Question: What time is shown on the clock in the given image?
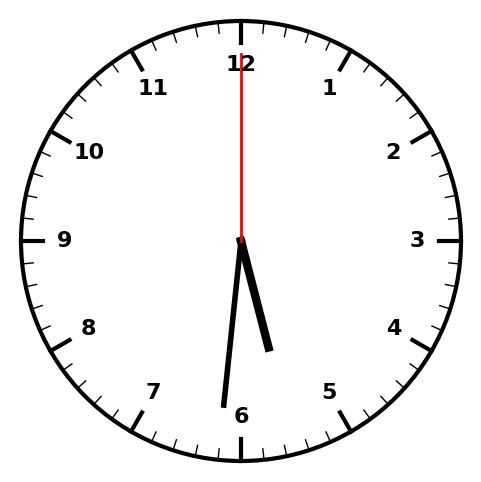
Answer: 05:31:00